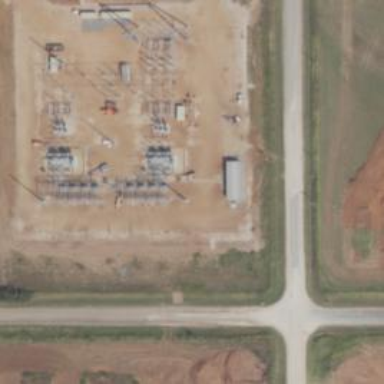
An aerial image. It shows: Generation substation.